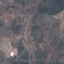
Land use / land cover class: HerbaceousVegetation